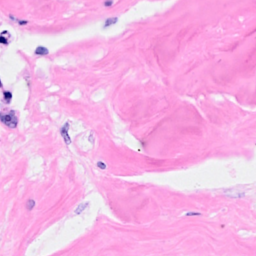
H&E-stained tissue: Breast